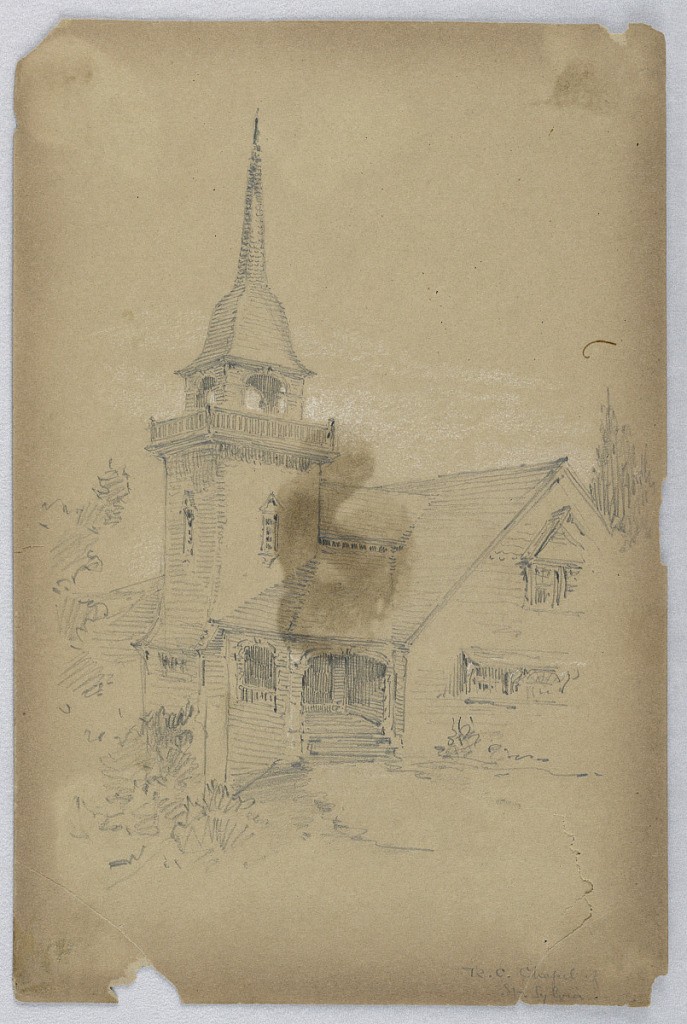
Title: Roman Catholic Chapel of St. Sylvia
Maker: Arnold William Brunner, American, 1857–1925
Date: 1887–88
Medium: Graphite and white heightening on brown paper
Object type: Drawing
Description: Chapel on slope, steeple at left.